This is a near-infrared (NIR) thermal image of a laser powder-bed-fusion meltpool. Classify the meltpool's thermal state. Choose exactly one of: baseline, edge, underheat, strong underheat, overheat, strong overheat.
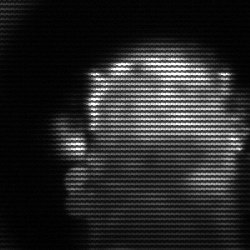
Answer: baseline